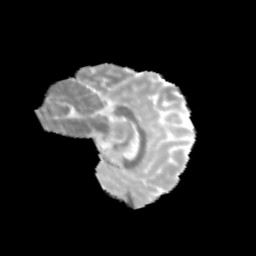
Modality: MD
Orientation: sagittal
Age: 13
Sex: female
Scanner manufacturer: siemens
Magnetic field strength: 3 T
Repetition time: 3.8 s
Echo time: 0.07 s